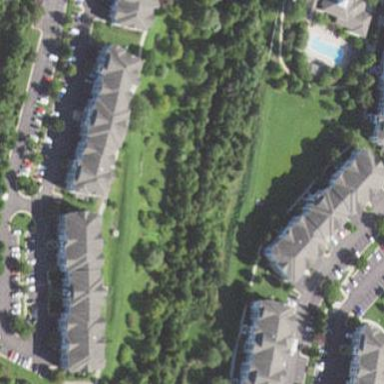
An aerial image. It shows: Residential neighbourhood with grassy landcover.